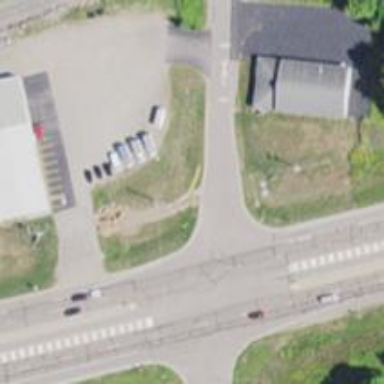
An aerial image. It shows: Road with stop sign.